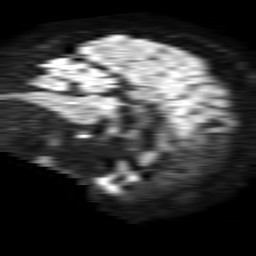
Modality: TRACE
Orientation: sagittal
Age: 85
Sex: female
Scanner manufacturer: philips
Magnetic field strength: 1.5 T
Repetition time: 4.6 s
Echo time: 0.08631 s